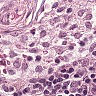
Metastatic tissue present: no